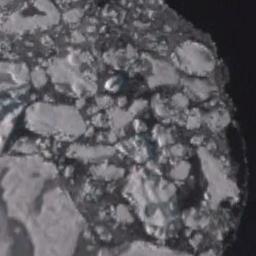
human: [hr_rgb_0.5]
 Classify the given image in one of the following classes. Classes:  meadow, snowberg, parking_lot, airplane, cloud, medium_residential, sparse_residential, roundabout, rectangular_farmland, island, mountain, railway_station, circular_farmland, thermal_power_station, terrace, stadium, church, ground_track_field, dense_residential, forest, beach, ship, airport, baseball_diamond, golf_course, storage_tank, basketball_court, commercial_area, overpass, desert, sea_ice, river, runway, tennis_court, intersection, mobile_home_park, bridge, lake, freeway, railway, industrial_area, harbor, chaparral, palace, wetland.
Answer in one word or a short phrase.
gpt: sea_ice